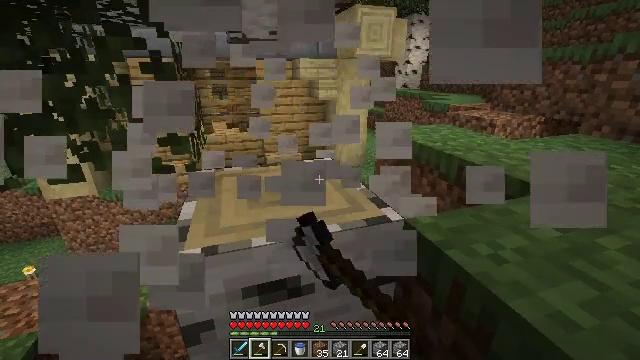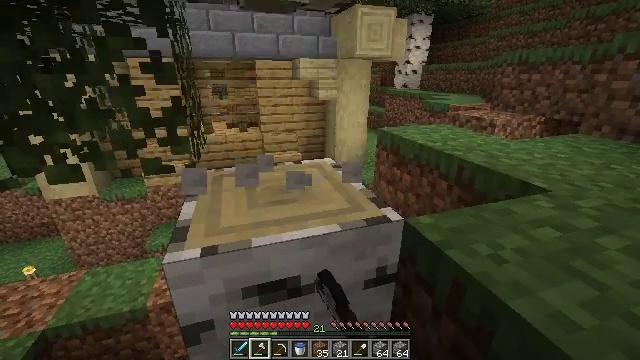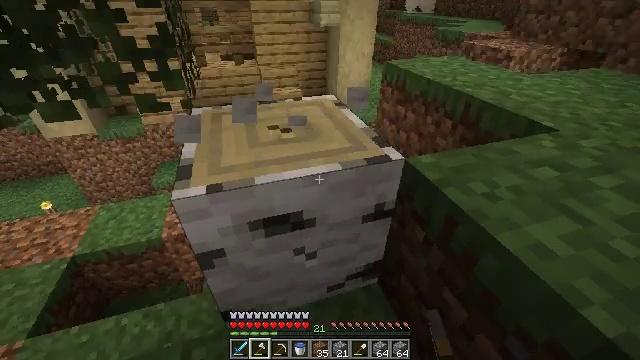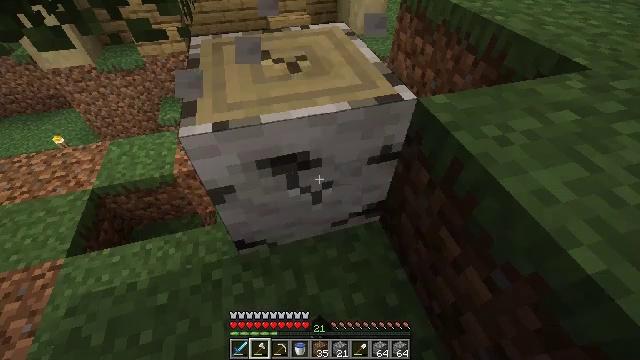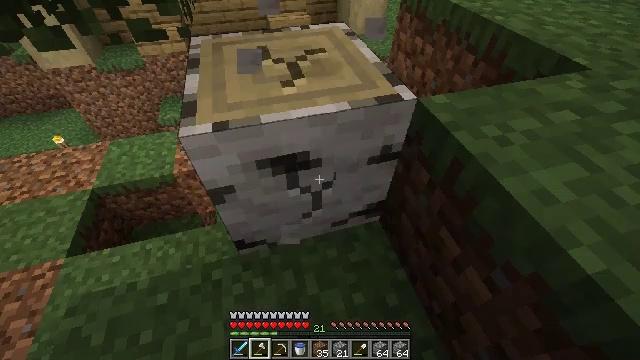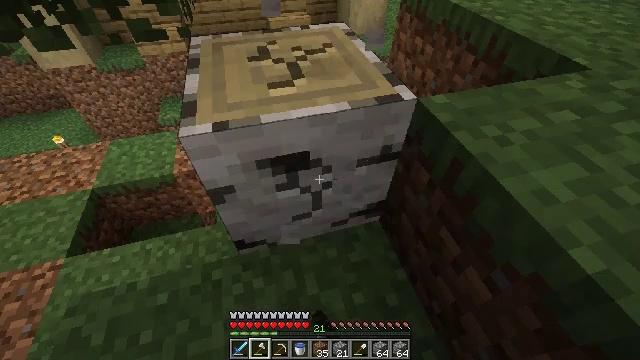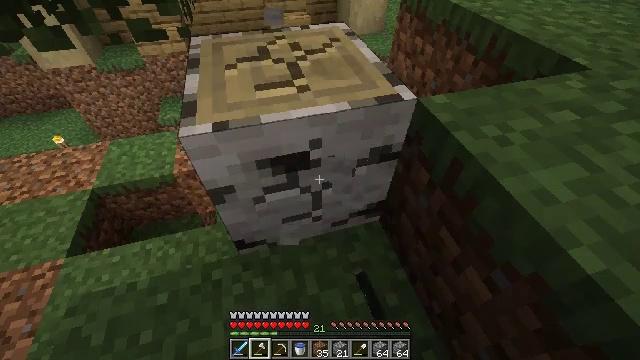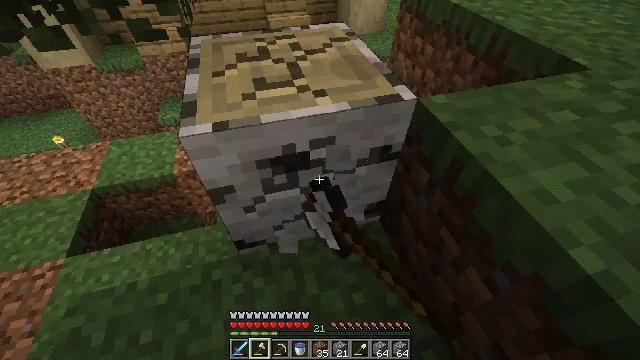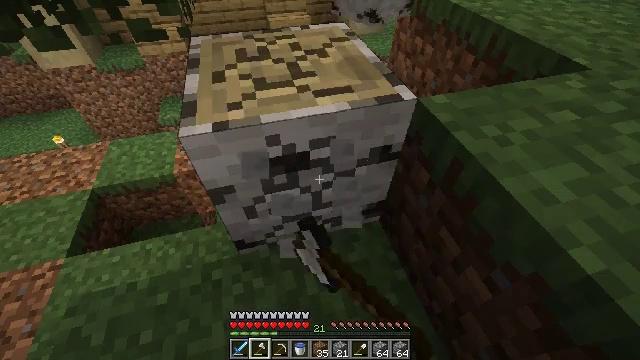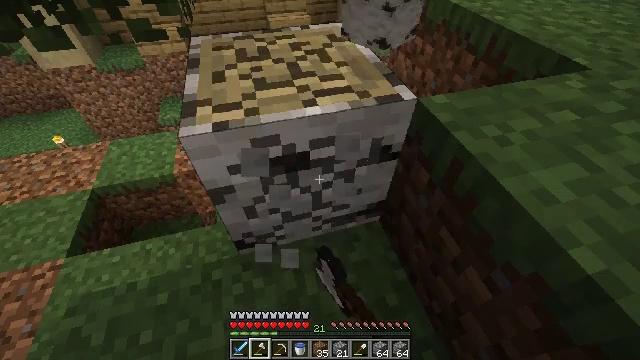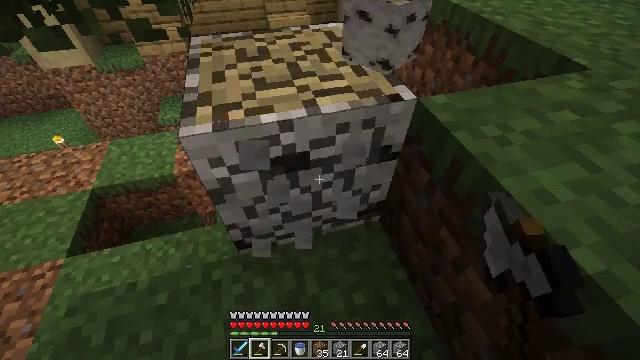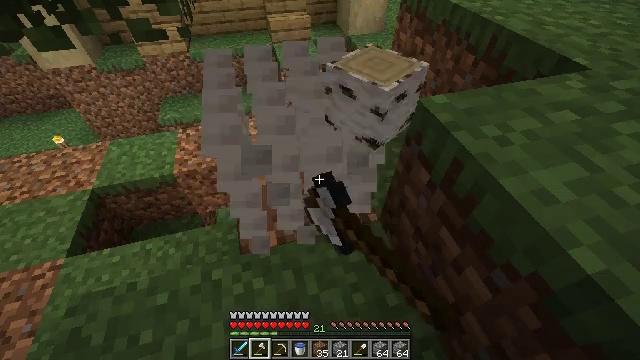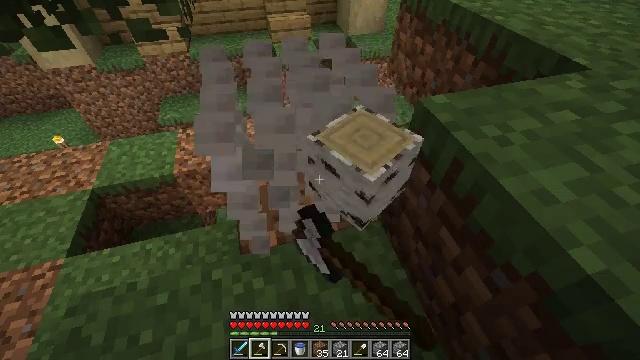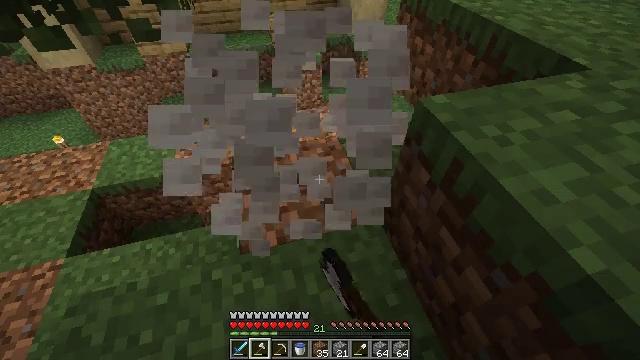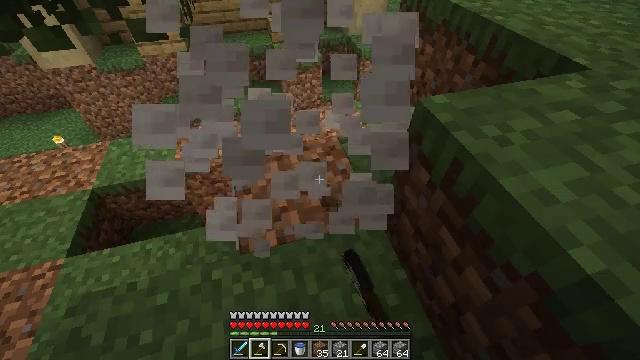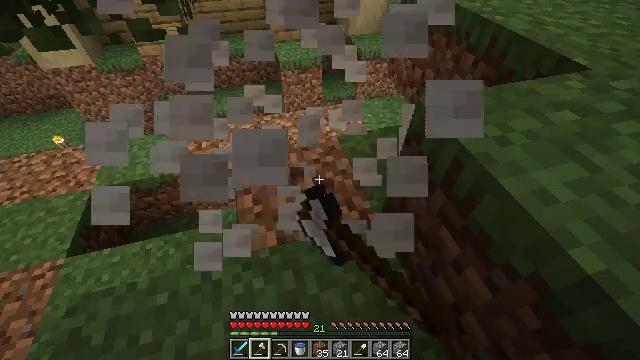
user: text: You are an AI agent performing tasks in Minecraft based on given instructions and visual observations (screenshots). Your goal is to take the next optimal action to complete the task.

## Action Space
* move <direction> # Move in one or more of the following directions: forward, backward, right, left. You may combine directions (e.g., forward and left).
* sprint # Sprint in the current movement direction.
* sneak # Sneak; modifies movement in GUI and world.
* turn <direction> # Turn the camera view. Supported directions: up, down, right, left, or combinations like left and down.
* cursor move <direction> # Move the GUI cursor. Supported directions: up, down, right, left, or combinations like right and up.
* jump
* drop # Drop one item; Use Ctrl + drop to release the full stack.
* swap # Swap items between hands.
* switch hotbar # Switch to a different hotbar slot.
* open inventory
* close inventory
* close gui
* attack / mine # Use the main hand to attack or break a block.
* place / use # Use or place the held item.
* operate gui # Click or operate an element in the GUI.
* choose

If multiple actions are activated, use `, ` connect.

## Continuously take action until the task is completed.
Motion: motion action
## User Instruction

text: Break the birch log in the forest.
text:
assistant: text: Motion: attack / mine
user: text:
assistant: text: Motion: turn down, attack / mine
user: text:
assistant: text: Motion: turn left and down, attack / mine
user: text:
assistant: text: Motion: attack / mine
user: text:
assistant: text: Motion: attack / mine
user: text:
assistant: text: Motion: attack / mine
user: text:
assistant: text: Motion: attack / mine
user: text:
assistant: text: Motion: attack / mine
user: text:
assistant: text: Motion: attack / mine
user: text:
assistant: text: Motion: attack / mine
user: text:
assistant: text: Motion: attack / mine
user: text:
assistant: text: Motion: attack / mine
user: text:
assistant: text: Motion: attack / mine
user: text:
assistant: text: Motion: attack / mine
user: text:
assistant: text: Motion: attack / mine
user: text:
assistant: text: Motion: attack / mine